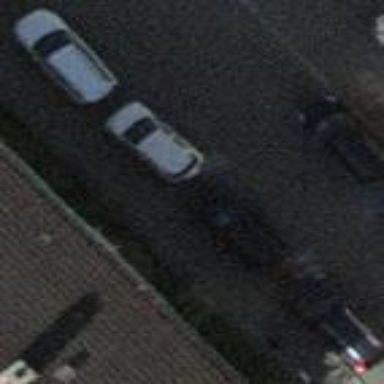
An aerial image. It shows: Parking lane for vehicles.